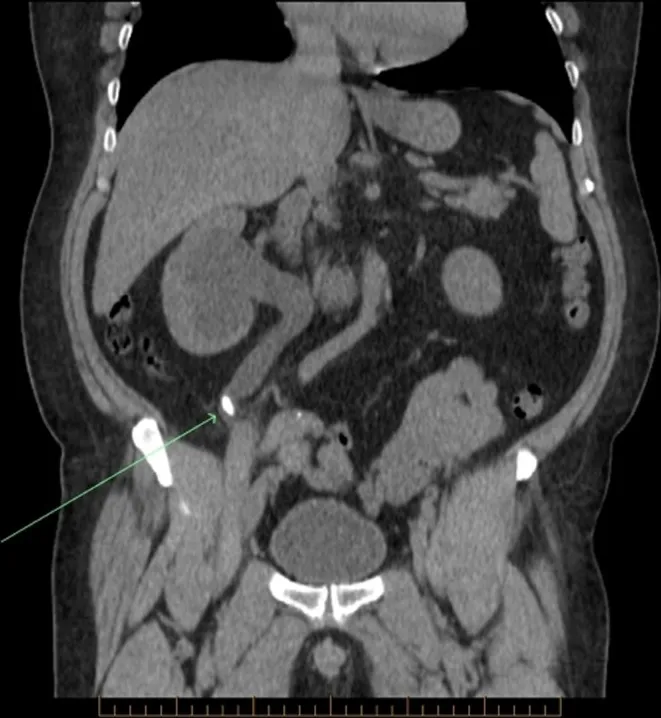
Initial coronal noncontrast CT scan image showing a 1.8 cm midureteral stone, right hydroureteronephrosis proximal to the stone, and thin right renal cortex.
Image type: radiology (ct)